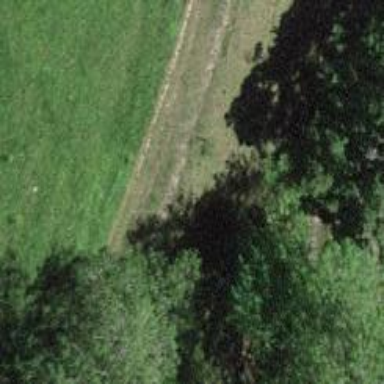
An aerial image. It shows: Unpaved path.